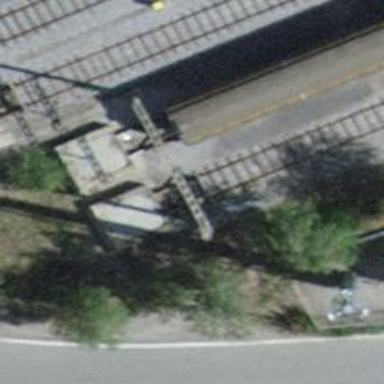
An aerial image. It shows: Railway buffer stop.